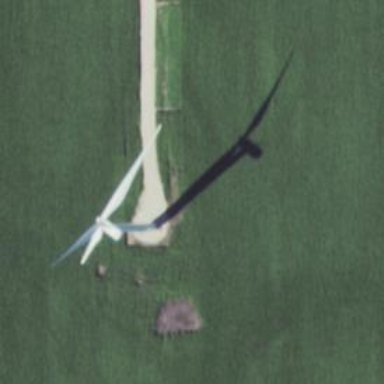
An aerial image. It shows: Wind generator using wind turbines of horizontal axis.